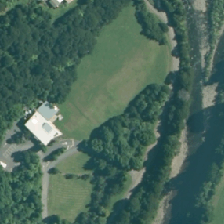
Land cover: low_producing_grassland